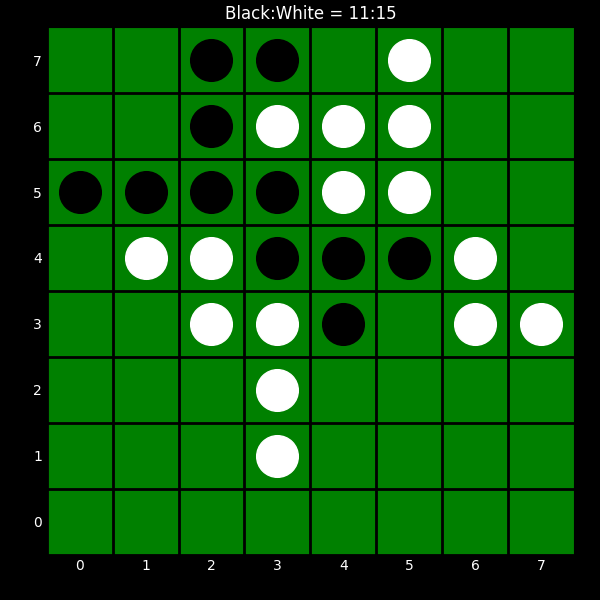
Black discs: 11
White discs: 15